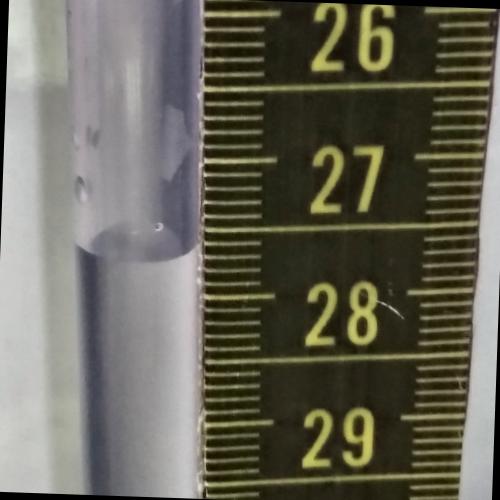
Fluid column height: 27.6 cm